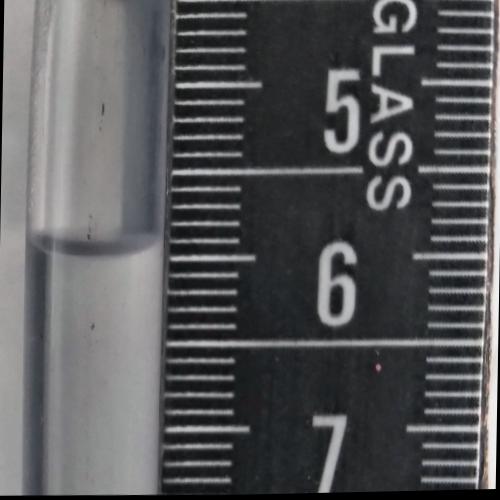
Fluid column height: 5.9 cm